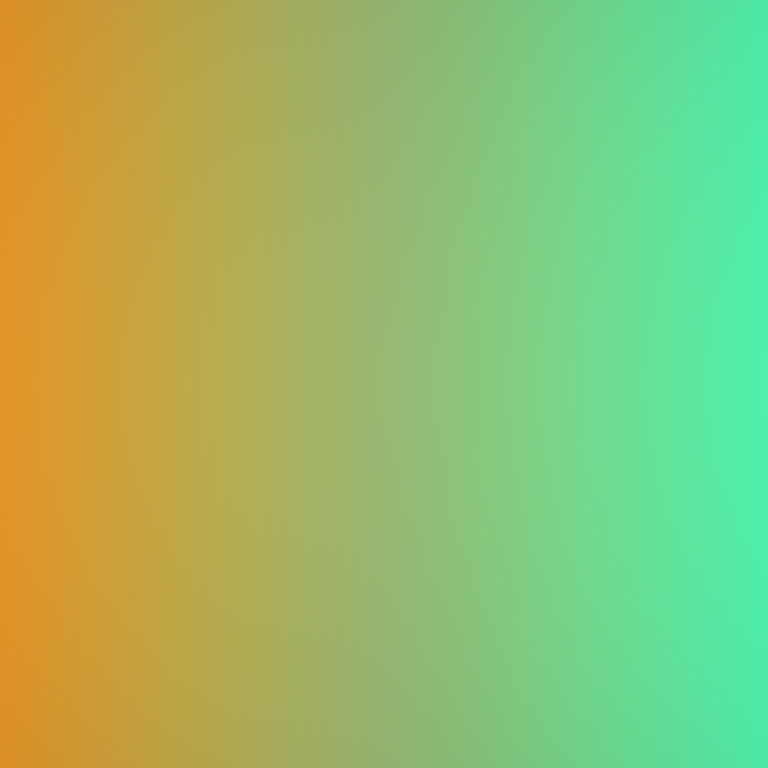
Abstract light effect, smooth gradient from warm orange to cool teal, calm atmosphere, soft blend, no room, no furniture, no objects.